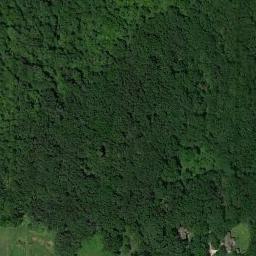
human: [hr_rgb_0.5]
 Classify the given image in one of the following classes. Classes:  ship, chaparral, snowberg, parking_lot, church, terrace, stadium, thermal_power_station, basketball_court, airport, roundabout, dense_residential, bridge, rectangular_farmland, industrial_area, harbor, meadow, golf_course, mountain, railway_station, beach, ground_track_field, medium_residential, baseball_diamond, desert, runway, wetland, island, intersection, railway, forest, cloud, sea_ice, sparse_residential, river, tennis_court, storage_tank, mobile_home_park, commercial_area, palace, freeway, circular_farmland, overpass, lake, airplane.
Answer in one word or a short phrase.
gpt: forest